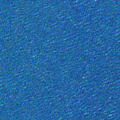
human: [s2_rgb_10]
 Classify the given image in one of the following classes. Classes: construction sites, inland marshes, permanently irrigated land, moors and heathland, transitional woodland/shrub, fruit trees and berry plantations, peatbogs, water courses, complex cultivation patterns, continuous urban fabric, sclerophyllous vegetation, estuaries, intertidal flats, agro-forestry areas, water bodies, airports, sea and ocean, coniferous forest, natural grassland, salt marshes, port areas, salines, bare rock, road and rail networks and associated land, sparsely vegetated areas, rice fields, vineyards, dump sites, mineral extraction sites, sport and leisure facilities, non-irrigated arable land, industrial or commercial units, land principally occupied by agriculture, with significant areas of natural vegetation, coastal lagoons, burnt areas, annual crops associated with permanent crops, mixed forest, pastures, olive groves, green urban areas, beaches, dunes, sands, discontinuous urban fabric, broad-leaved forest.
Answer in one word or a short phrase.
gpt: sea and ocean